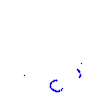
Particle: kaon